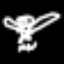
Label: angel